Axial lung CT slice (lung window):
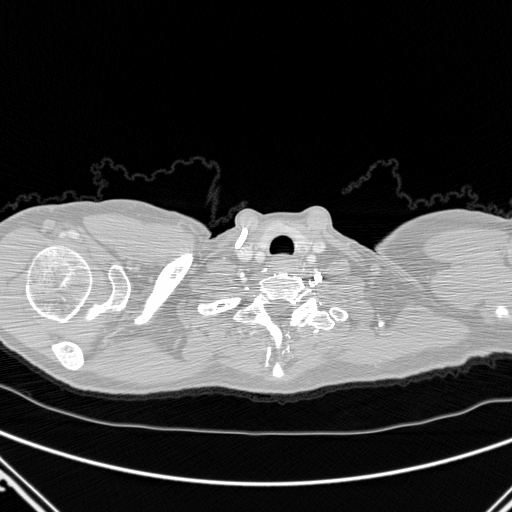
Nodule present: no